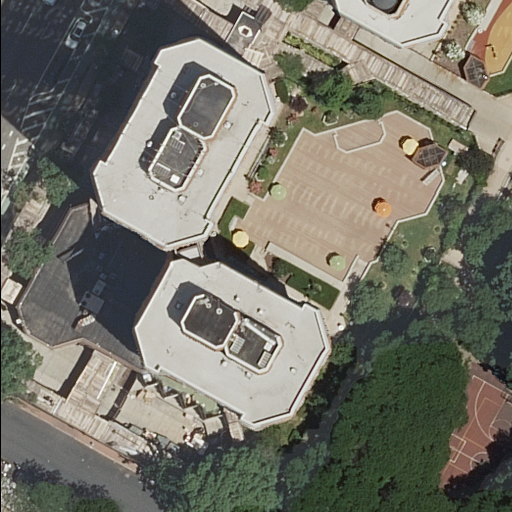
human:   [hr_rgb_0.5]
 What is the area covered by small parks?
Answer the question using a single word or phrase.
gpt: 0m2

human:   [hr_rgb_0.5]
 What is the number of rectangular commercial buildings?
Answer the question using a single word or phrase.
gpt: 0

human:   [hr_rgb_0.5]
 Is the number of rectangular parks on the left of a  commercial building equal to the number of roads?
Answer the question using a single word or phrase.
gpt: no

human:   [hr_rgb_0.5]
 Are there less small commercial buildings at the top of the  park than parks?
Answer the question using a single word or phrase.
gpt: yes

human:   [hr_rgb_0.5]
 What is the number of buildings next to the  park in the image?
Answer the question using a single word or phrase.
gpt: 3

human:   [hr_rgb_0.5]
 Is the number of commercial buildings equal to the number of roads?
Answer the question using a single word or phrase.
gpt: no

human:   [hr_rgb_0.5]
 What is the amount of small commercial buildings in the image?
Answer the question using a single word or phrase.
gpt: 0

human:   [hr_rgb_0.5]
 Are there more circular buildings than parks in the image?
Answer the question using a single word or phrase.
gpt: no

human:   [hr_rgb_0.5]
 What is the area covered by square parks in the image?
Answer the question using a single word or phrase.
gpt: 0m2

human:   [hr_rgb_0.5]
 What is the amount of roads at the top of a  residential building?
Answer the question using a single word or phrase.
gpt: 4

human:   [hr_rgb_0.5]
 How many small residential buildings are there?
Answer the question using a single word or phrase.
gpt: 0

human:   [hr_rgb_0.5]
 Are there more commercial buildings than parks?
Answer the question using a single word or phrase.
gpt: no

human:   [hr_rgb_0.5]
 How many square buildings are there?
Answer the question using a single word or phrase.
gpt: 0

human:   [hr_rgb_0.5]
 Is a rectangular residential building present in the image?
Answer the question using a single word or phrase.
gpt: no

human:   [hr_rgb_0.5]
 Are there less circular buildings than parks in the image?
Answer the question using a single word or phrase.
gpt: yes

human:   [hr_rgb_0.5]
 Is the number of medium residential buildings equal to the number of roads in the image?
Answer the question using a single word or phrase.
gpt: no

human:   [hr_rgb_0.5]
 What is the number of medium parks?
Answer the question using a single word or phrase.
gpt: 0

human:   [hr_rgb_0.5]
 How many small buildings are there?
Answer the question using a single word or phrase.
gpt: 0

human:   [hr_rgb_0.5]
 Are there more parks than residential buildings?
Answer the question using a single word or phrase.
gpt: no

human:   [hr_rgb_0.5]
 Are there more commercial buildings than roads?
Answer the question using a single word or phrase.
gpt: no

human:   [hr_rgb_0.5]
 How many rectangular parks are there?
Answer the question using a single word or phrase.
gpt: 1

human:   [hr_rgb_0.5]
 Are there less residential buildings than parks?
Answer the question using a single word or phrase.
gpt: no

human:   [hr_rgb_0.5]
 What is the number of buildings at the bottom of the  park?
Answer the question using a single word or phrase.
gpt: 0

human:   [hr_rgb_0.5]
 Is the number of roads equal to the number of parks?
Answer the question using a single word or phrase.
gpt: no

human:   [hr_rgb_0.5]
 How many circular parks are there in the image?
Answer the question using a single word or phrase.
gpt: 0

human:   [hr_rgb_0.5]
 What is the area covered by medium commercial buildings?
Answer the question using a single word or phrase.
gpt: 0m2

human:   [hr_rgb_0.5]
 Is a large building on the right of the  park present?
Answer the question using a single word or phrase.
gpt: no

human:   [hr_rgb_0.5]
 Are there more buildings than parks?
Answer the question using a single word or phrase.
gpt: yes

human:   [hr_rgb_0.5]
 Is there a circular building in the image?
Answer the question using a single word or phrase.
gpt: no

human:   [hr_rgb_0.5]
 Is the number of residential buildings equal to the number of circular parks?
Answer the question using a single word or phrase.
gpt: no

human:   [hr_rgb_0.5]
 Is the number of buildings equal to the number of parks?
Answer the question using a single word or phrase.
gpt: no

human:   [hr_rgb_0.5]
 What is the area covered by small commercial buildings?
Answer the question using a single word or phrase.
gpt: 0m2

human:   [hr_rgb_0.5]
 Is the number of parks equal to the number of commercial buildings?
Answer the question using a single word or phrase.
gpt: no

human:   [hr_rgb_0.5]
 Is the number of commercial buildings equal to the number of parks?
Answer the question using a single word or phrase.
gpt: no

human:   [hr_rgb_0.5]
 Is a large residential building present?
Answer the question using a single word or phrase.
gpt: yes

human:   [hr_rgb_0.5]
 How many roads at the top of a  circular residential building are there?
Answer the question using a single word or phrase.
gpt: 0